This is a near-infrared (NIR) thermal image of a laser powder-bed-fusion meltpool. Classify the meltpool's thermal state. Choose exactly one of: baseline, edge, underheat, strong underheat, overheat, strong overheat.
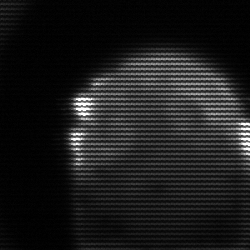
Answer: edge